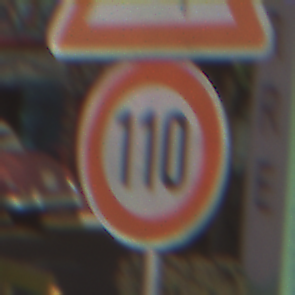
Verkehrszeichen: Geschwindigkeit110
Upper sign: SeitenwindVonRechts
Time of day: MorningAfternoon
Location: Outdoor (Special)
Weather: PartlyCloudy
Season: NotSpecified
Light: Natural